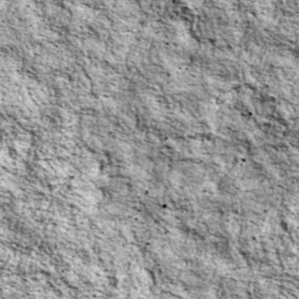
Label: non_frost